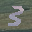
Label: 3